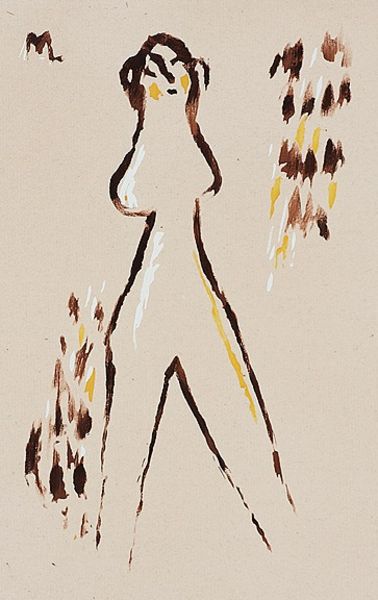
Titel: Mania Kurva (Manya the Whore), Mania Kurva (Manya the Whore)
Künstler: Mikhail Larionov
Standort: Amherst (Massachusetts, USA)
Institution: Mead Art Museum, Amherst College
Schlagwörter: red, white, black, dark, face, female, figurative, hair, lady, nose, woman, yellow, pattern, pink, print, brown, frau, naked, ear, head, eyes, feet, drawing, paper, dots, mouth, line, model, breast, abstract, person, rot, blush, ink, square, ears, hips, rain, legs, lines, breasts, brushstrokes, figure, gelb, paint, simple, stripe, standing, body, zeichnung, checks, boring, maroon, naked woman, punkte, m, daubs, initial, simplistic, armless, prink, eyelashed, feetless, footless, absrakt, korpus, brüste